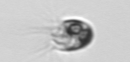
Label: Balanion